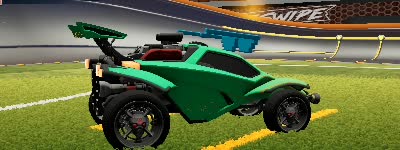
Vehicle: octane